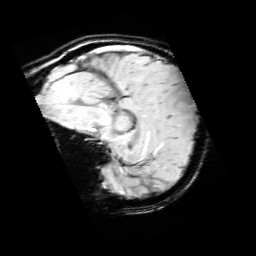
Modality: SWI
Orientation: sagittal
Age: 11
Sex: female
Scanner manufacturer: siemens
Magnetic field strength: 3 T
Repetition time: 0.027 s
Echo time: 0.02 s